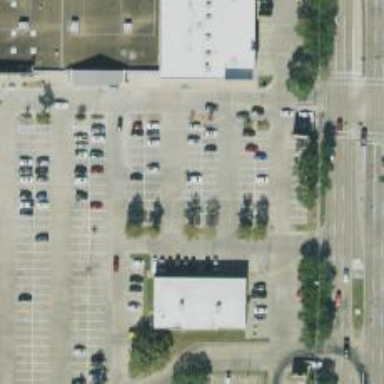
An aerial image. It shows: Parking space.